Field crop: tomato
Growth stage: 1
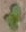
Species: solanum